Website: bh-photo
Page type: customer-info-address
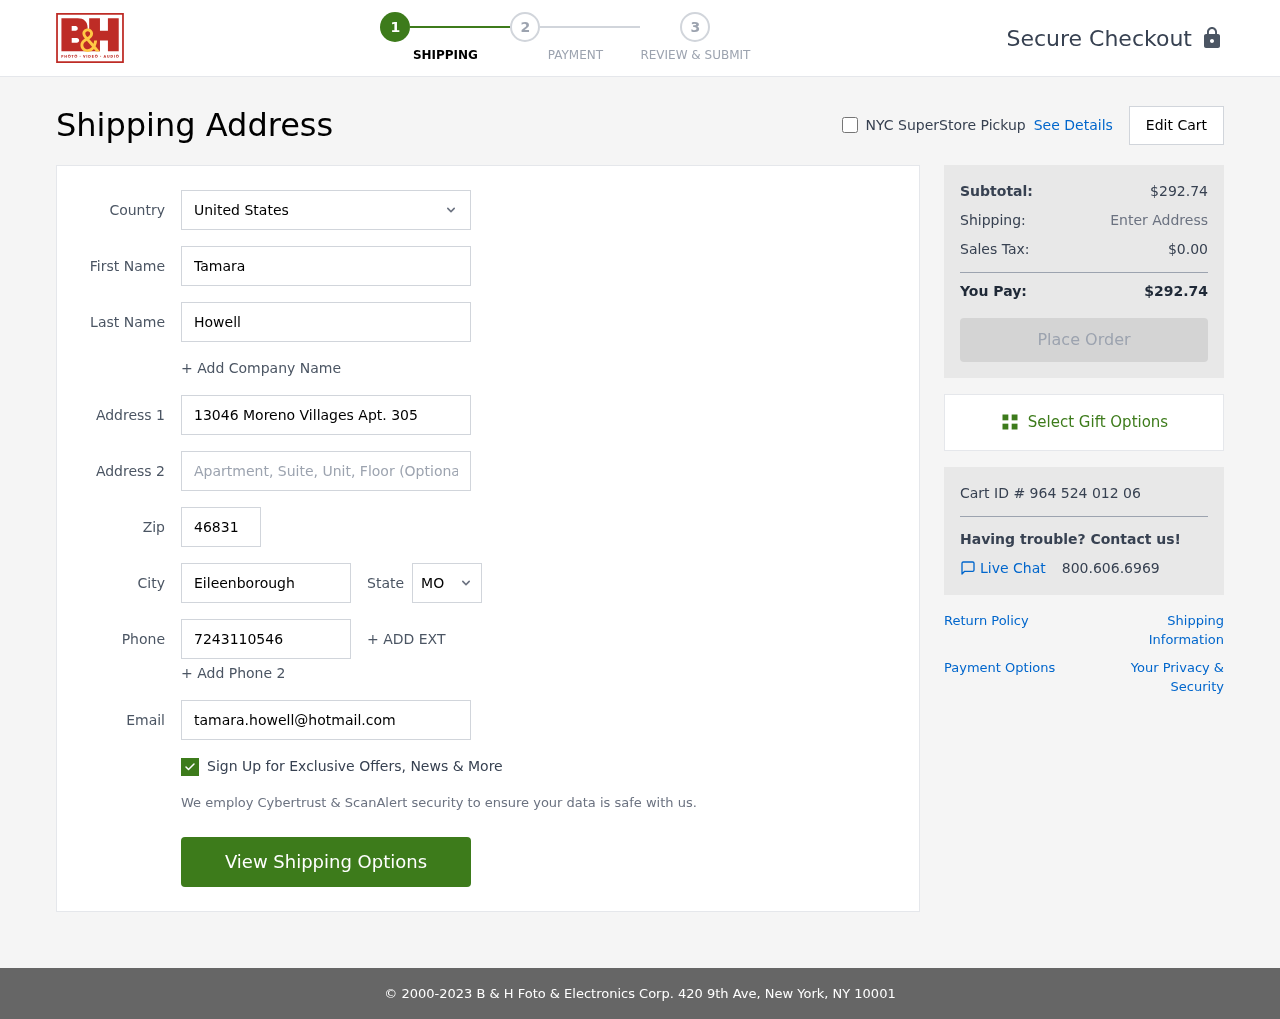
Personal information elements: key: PII_CITY
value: Eileenborough
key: PII_COUNTRY
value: United States
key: PII_EMAIL
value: tamara.howell@hotmail.com
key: PII_FIRSTNAME
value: Tamara
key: PII_LASTNAME
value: Howell
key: PII_PHONE
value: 7243110546
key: PII_POSTCODE
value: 46831
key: PII_STATE_ABBR
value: MO
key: PII_STREET
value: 13046 Moreno Villages Apt. 305
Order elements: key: ORDER_SUBTOTAL
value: $292.74
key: ORDER_TAX
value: $0.00
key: ORDER_TOTAL
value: $292.74
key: ORDER_ID
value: Cart ID # 964 524 012 06